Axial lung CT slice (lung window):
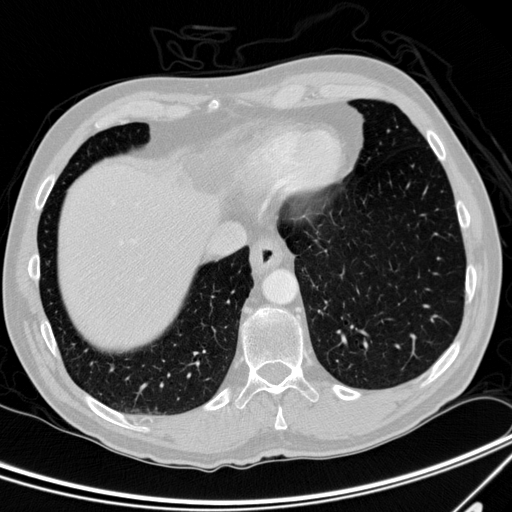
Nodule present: no